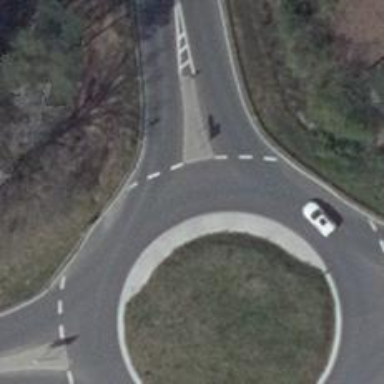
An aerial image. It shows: Asphalt road that is secondary route leading to roundabout.